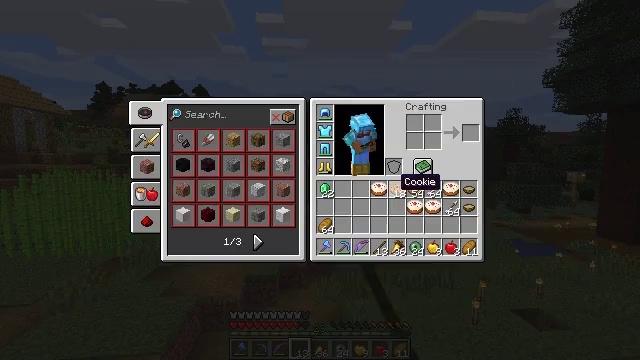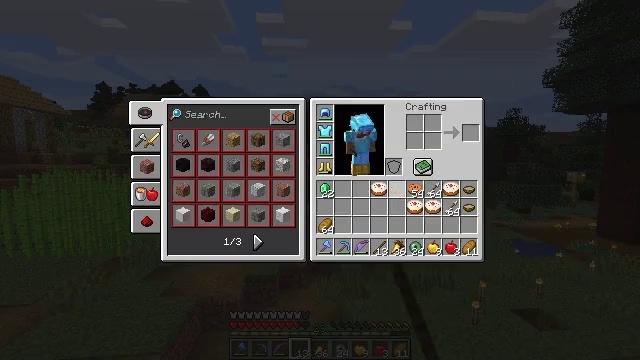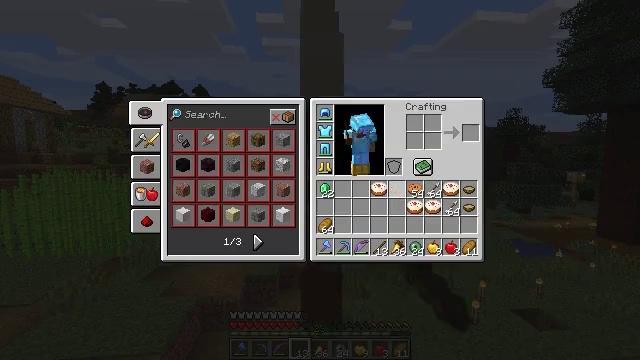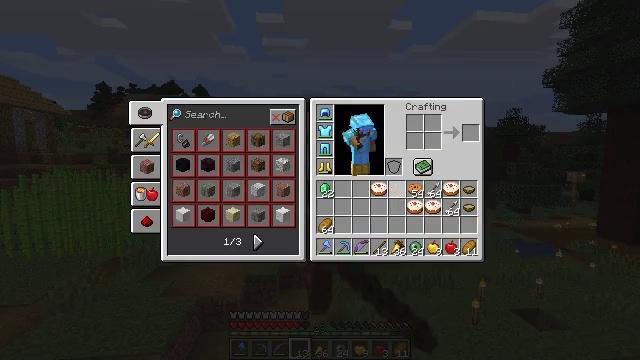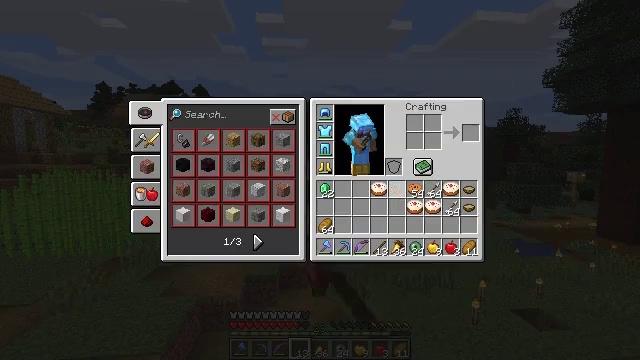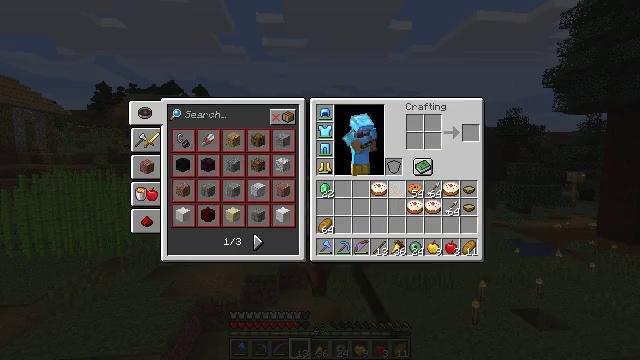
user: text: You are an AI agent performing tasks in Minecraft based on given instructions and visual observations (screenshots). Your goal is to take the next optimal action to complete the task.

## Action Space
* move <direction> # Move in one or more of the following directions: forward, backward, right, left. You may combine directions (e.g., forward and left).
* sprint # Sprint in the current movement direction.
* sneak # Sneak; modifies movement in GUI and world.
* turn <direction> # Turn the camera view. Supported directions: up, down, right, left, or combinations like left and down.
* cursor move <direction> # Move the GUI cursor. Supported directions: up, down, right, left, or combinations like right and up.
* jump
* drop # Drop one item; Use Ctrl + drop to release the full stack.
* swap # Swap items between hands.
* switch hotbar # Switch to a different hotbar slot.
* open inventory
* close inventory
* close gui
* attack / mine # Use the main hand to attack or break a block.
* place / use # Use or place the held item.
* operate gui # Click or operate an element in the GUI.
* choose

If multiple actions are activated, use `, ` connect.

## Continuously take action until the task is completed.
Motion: motion action
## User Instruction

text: Remove a cookie from the inventory.
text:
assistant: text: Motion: sprint, drop, open gui
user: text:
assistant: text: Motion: sprint, drop
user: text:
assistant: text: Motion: sprint
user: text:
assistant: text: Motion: sprint, drop
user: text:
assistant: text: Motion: sprint, drop
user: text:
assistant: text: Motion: sprint, drop